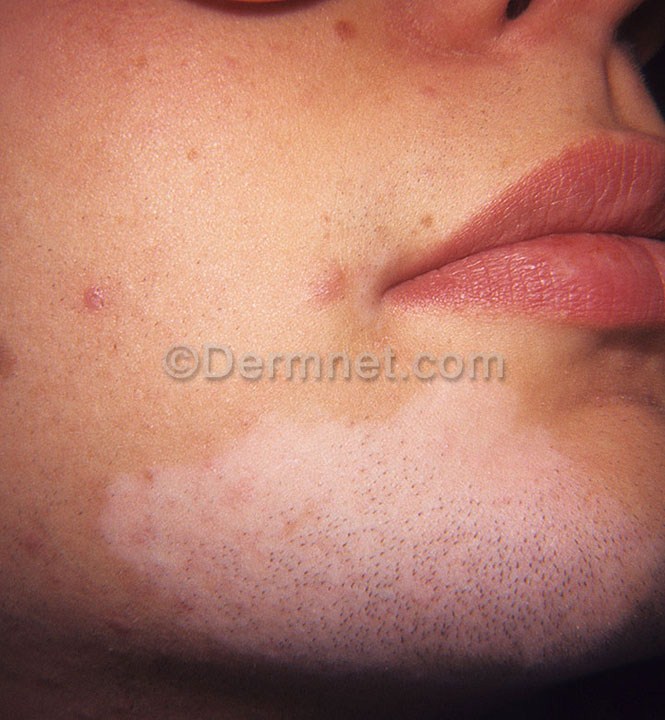
Disease: Light Diseases and Disorders of Pigmentation